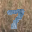
Label: 7